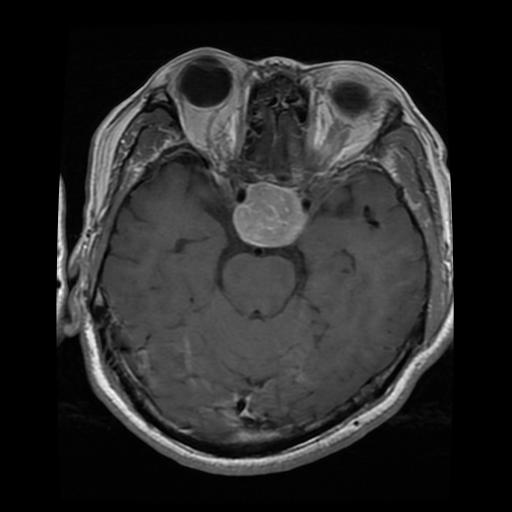
Label: pituitary